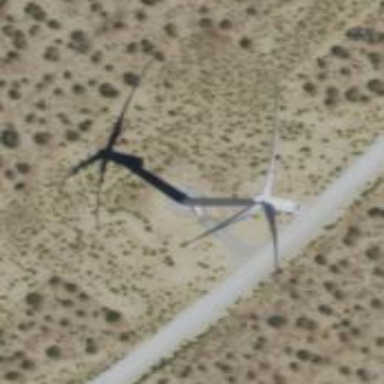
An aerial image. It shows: Wind power generator with horizontal axis wind turbine manufactured by Vestas.